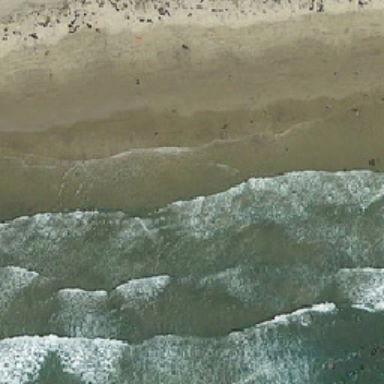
This is the coast .